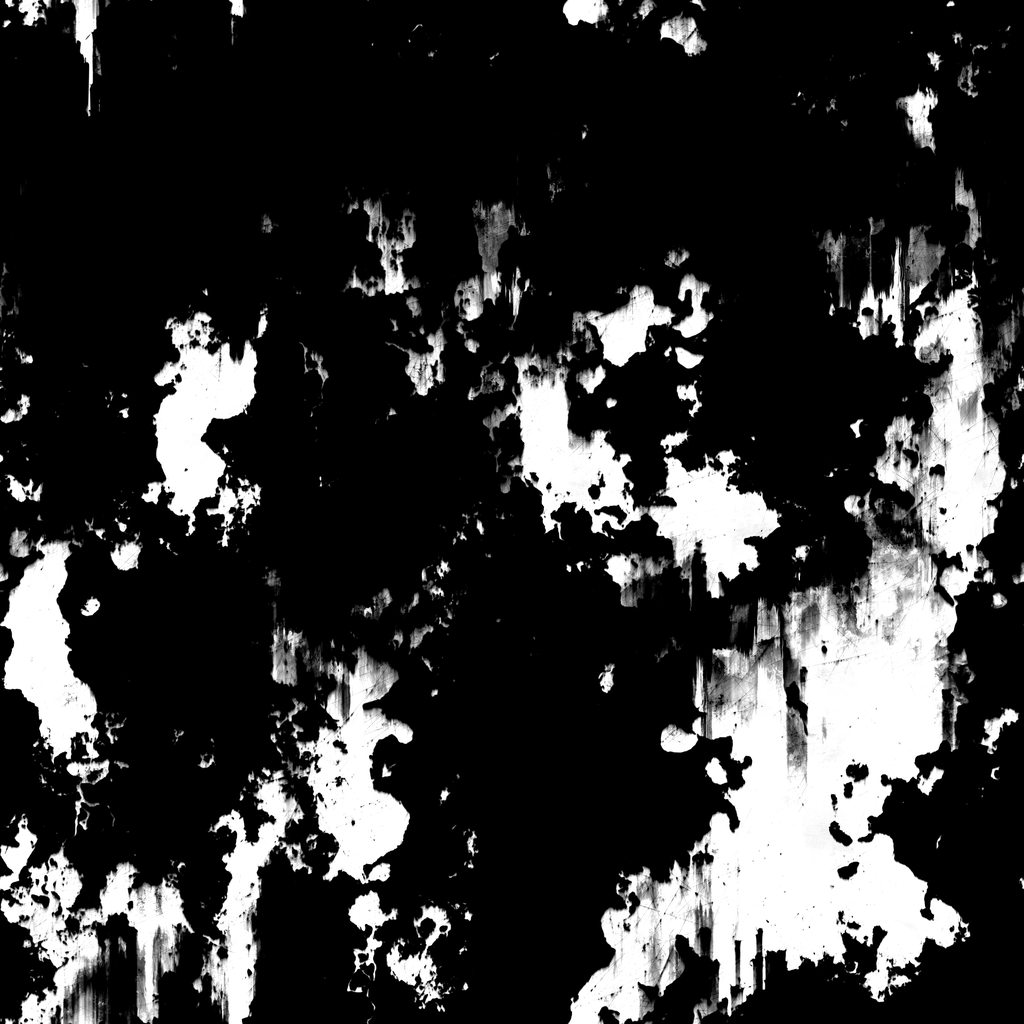
Texture map type: Metalness